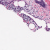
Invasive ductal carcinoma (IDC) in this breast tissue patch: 1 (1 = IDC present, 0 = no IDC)